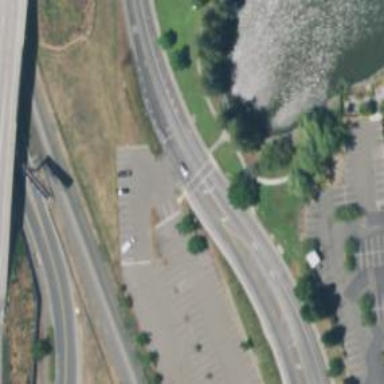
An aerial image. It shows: Marked road crossing.